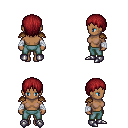
a pixel art fantasy rpg character, female body template, human, dark skin, leather shoulder armor, teal pants, brunette plain hairstyle, white cloth bandages, metal boots, four views (front, back, left, right), 2x2 character sprite sheet, small pixel art, hard edges, no anti-aliasing